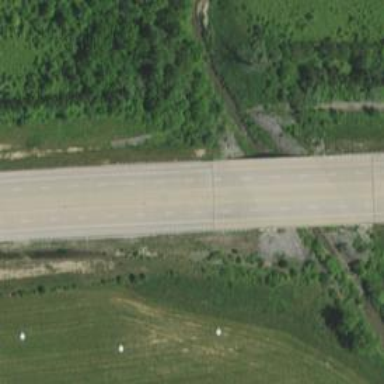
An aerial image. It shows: Primary highway expressway that includes bridge.